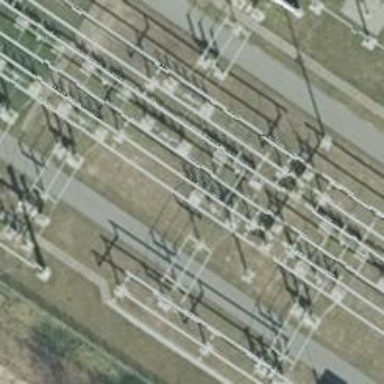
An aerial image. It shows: Power line in the image.